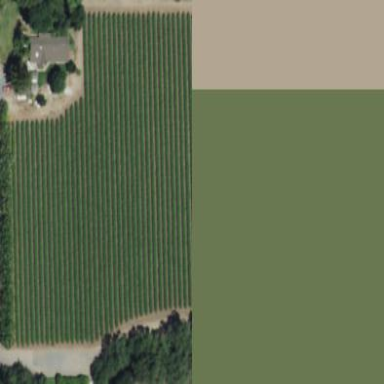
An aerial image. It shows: Vineyard growing grapes.